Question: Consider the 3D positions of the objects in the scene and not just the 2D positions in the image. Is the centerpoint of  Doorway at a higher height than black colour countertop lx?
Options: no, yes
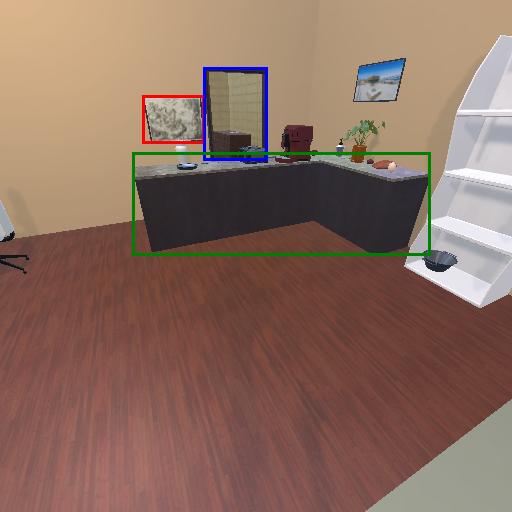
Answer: no